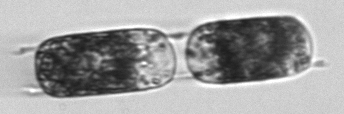
Label: Hemiaulus